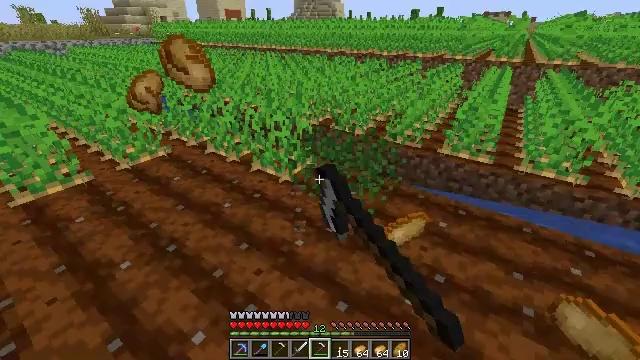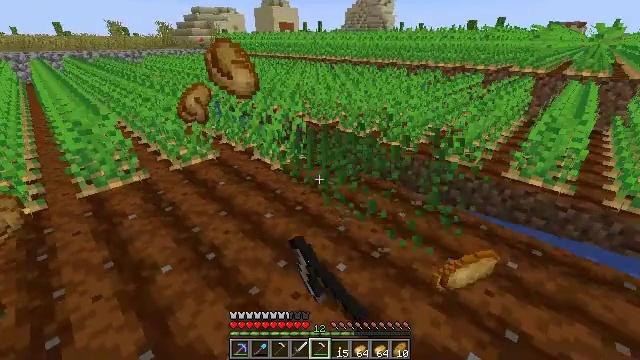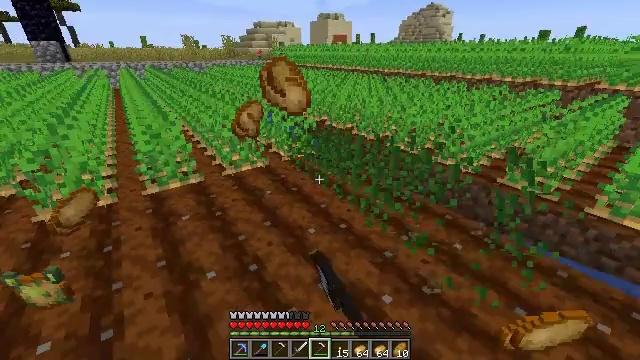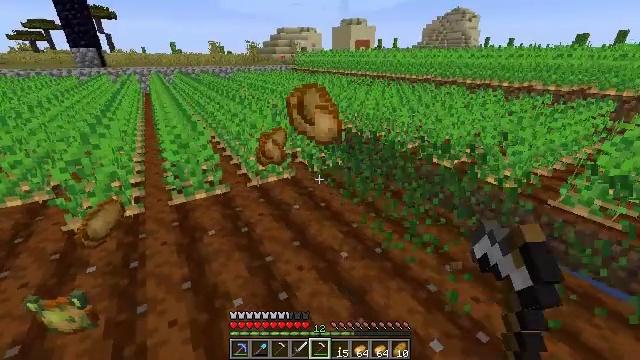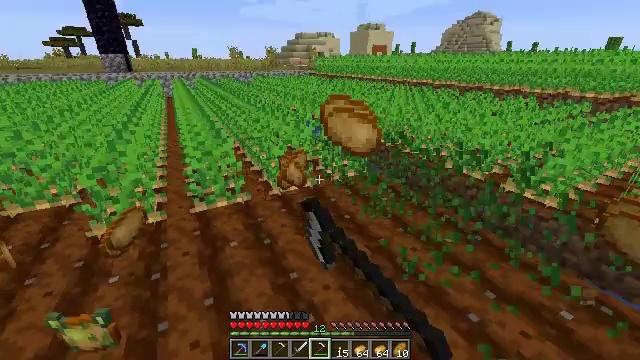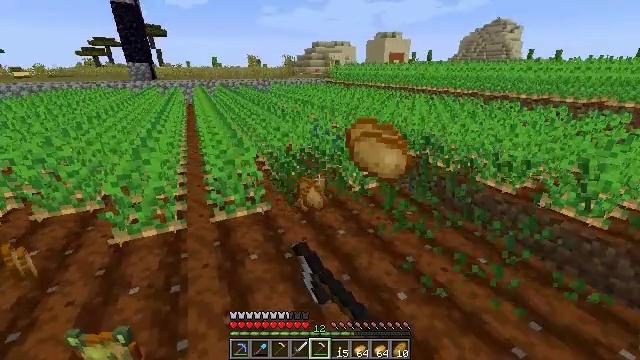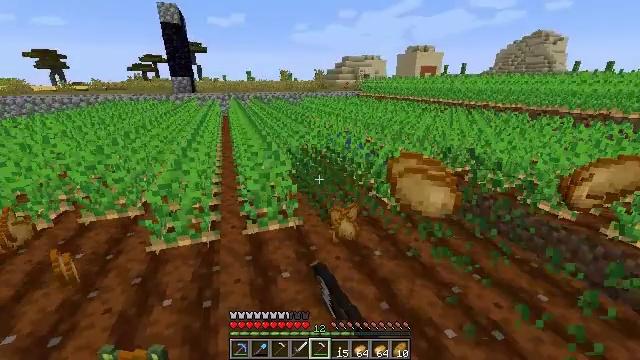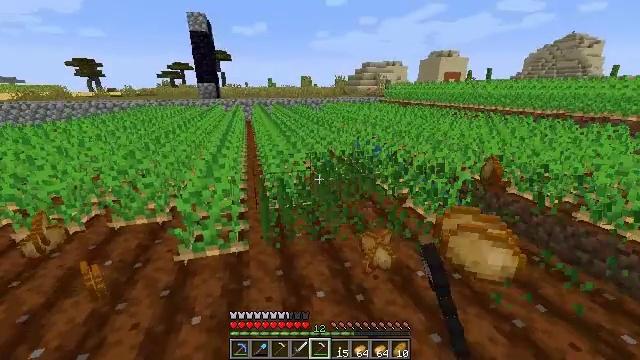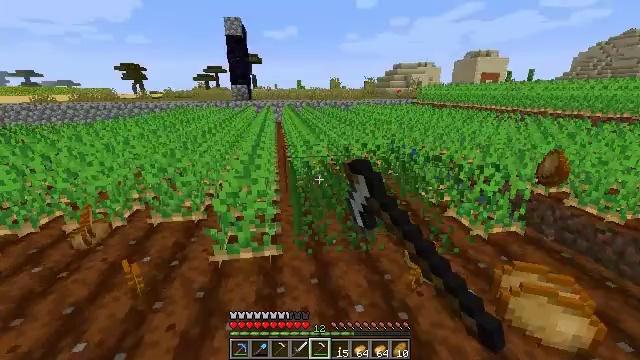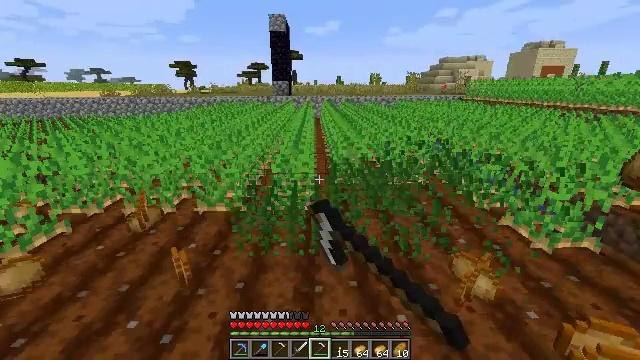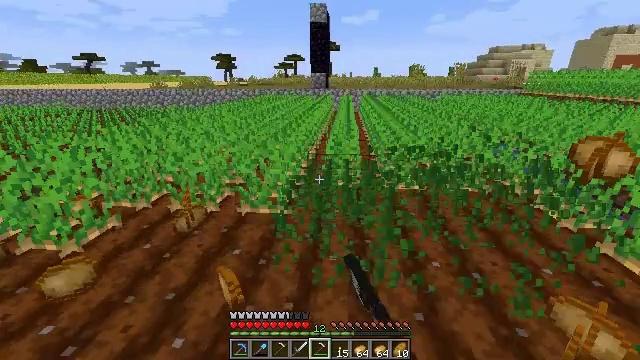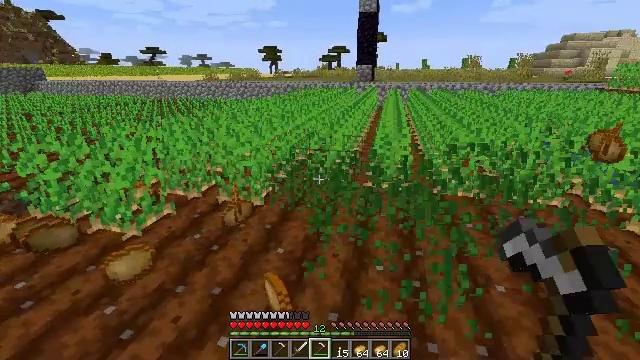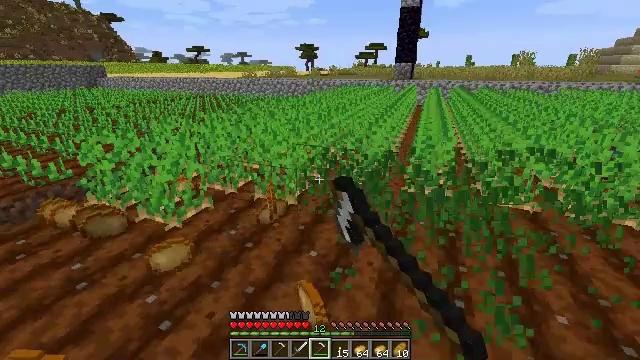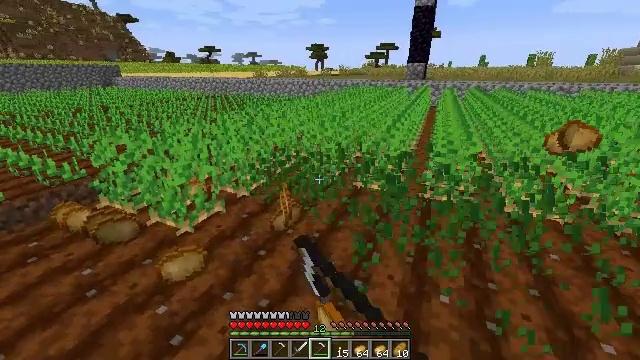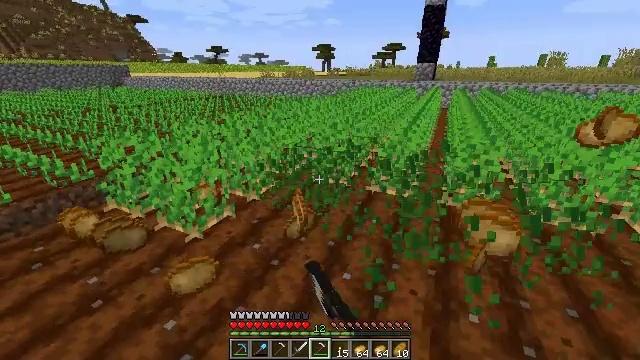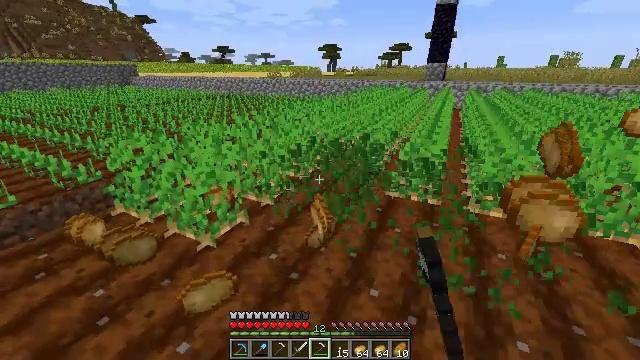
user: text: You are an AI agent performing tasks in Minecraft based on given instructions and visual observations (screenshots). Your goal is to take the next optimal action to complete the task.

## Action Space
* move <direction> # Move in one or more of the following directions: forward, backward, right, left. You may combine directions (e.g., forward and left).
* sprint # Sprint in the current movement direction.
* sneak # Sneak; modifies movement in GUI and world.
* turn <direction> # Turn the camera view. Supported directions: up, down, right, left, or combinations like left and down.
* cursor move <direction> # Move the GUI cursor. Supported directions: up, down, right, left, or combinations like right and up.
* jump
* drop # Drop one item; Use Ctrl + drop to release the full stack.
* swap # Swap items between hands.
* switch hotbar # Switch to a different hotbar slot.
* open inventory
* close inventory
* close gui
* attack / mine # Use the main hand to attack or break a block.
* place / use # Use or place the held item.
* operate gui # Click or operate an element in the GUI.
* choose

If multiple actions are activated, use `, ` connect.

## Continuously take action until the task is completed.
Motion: motion action
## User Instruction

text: Mine potatoes from the farmland.
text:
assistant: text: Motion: move forward and move left, turn left and up, attack / mine
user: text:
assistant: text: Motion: move forward and move left, turn left and up, attack / mine
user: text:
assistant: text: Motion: move forward and move left, turn left and up, attack / mine
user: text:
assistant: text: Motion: move forward and move left, turn left, attack / mine
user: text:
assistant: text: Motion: move forward and move left, turn left and up, attack / mine
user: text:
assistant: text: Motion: move forward and move left, turn left and up, attack / mine
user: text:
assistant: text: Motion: move forward and move left, turn left and up, attack / mine
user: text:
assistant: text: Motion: move forward and move left, turn left, attack / mine
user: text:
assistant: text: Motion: move forward and move left, turn left, attack / mine
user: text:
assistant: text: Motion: move forward and move left, turn left and down, attack / mine
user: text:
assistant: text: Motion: move forward and move left, turn left and down, attack / mine
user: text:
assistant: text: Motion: move forward and move left, turn left, attack / mine
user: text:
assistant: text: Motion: move forward and move left, turn left, attack / mine
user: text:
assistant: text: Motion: move forward and move left, turn left, attack / mine
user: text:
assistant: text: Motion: move forward and move left, turn left, attack / mine
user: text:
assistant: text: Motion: move forward and move left, turn left, attack / mine
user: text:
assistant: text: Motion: move left, turn left, attack / mine
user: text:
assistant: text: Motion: move left, turn left, attack / mine
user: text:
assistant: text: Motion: move left, turn left and down, attack / mine
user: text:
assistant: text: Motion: move left, turn left and down, attack / mine
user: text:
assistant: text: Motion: move left, attack / mine
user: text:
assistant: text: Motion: move forward and move left, attack / mine
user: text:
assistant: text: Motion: move forward and move left, attack / mine
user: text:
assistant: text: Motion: move forward and move left, turn right and up, attack / mine
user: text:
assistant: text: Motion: move forward and move left, turn right and up, attack / mine
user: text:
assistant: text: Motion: move forward, turn right and up, attack / mine
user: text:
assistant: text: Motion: move forward, turn right, attack / mine
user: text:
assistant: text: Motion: move forward, turn right, attack / mine
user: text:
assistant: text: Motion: move forward, turn right, attack / mine
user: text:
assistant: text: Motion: move forward, turn right, attack / mine